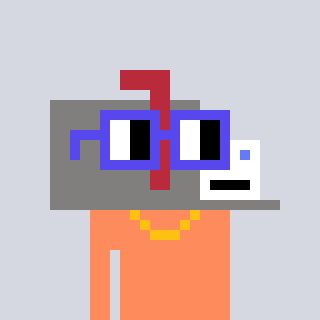
a pixel art character with square blue glasses, a mailbox-shaped head and a peachy-colored body on a cool background